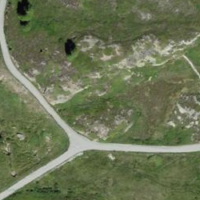
EUNIS habitat code: 26
Species observed at this site:
Cirsium arvense